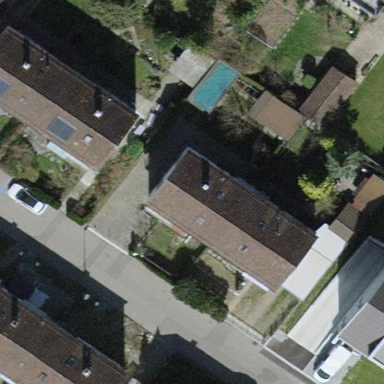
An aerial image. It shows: Semidetached house with gabled tile roof.